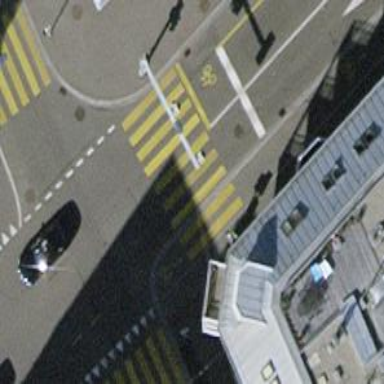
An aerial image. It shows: Secondary road with asphalt surface. There are separate sidewalks on both sides and cycle track on the left.